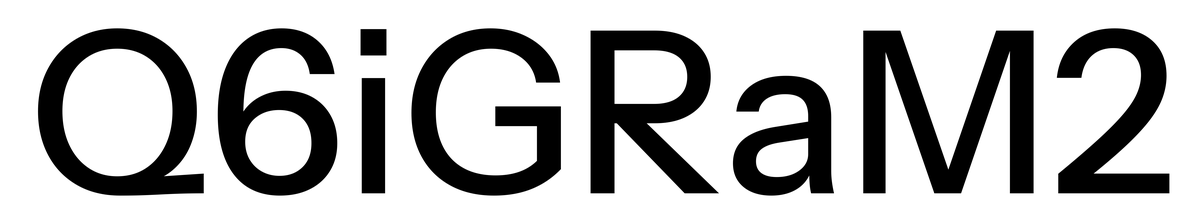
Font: InstrumentSans_Medium